Question: I am having a hard time constructing an sql query that gets all the associated data with respect to another () table and loops over into that set of data on which are considered as latest ().
The image below describes my two tables (), the Inventory table contains all the item and the Sales table contains all the transaction records. The Inventory.Id is related to Sales.Inventory_Id. And the is the output that I am trying to work on to.
My objective is to associate all the sales record with respect to inventory but only get the most recent transaction for each item.

Using a plain join () doesn't produce the result that I am looking into for I don't know how to add another category in which you can filter the most recent data to join to. Is this doable or should I change my table schema?
Thanks.
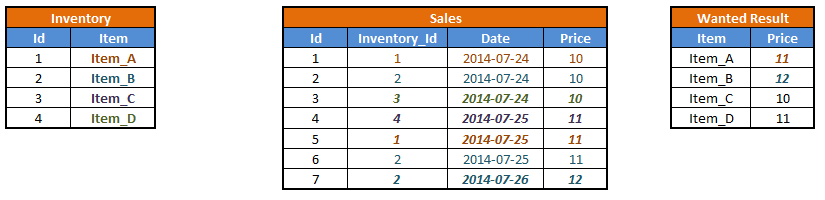
Answer: You can use <URL>
'''
Select Item,Sales.Price
From Inventory I
Cross Apply(Select top 1 Price
From Sales S
Where I.id = S.Inventory_Id
Order By Date Desc) as Sales
'''